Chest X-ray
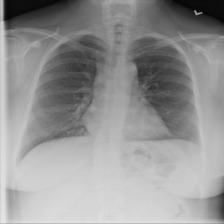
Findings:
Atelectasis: negative
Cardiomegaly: negative
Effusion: negative
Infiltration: positive
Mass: negative
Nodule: negative
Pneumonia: negative
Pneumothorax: negative
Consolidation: negative
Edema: negative
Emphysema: negative
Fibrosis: negative
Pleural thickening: negative
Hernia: negative